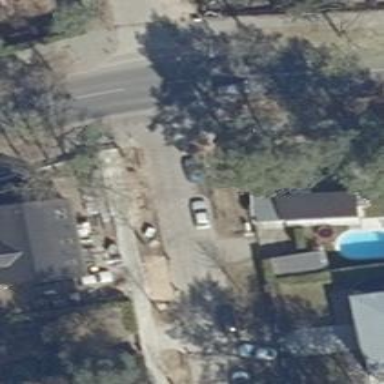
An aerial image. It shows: Residential road.